Question: I already set textfield background colour into transparent but not working in Ionic.
'''
.item .item-input {
background-color: transparent;
}
'''
I already read the Ionic documentation but it's not working. It's still white colour.
<URL>

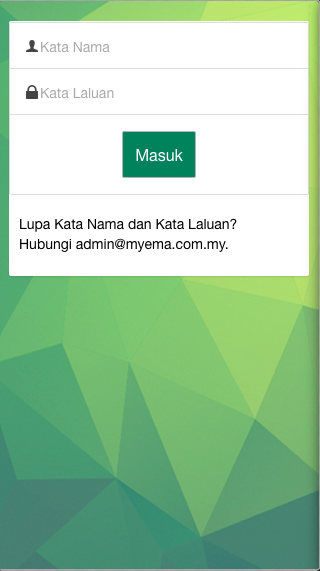
Answer: Are you sure your css rule matches the correct element?
Your rule:
'''
.item .item-input {
background-color: transparent;
}
'''
Matches an element with class item-input, which is a descendant of an element with class item. Perhaps you meant the following?:
'''
.item.item-input {
background-color: transparent;
}
'''
This rule matches an element with class item item-input.